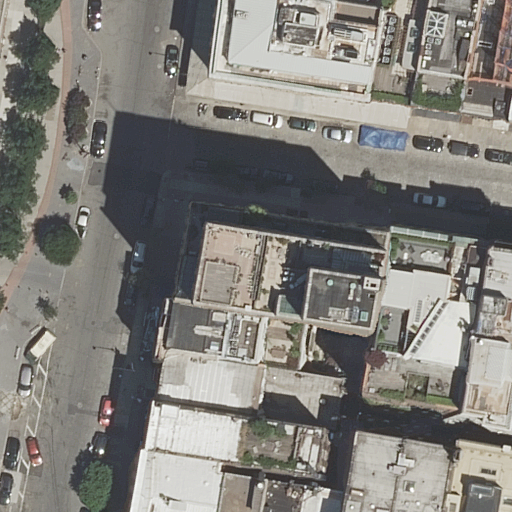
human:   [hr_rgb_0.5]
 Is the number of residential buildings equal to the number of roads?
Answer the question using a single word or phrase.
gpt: no

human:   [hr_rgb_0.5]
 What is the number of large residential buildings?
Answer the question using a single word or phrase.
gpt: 2

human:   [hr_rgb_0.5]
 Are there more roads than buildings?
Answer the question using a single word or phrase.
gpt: no

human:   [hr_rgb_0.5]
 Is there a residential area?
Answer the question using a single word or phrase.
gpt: no

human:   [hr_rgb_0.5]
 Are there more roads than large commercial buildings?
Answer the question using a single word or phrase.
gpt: yes

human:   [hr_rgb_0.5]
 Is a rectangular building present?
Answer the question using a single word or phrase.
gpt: yes

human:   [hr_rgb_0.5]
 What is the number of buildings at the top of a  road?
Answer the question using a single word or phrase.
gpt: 6

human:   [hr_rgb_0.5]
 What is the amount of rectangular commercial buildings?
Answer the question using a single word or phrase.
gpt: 0

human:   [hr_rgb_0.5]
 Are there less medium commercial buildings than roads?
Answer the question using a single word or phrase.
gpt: yes

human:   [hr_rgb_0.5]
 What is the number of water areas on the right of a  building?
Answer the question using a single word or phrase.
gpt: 0

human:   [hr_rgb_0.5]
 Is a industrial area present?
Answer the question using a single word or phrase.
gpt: no

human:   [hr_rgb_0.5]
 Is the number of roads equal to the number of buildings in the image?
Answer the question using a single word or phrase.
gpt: no

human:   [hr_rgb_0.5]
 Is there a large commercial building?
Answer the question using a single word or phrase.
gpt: no

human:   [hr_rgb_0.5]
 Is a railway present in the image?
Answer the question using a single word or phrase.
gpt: no

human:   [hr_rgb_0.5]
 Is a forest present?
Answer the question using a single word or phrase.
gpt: no

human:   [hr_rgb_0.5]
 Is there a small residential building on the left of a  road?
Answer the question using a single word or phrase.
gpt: yes

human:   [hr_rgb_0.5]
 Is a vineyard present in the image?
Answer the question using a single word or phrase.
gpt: no

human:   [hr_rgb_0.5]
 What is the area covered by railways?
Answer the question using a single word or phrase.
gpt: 0m2

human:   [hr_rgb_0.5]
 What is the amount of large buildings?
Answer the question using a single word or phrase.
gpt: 2

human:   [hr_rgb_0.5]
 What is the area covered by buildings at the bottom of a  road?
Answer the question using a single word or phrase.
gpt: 3289m2

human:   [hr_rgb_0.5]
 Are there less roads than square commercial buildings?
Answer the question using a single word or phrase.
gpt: no

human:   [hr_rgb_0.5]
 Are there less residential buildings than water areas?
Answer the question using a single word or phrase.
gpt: no

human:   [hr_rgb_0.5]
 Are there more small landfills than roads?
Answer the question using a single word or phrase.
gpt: no

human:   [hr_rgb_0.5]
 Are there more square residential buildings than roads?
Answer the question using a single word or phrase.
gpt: no

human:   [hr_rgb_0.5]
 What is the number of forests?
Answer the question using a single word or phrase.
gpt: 0

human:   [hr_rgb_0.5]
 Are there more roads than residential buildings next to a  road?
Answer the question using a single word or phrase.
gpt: no

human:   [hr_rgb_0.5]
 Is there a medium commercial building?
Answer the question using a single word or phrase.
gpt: no

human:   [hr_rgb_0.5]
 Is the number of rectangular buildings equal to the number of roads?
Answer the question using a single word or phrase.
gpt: no

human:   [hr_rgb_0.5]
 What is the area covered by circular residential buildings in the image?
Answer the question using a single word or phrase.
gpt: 0m2

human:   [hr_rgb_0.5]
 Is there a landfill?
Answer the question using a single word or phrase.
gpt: no

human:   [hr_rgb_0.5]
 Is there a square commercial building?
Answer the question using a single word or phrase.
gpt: no

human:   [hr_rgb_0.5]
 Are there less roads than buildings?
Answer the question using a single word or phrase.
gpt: yes

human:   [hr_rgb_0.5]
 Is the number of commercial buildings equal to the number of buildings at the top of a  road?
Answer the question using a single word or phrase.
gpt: no

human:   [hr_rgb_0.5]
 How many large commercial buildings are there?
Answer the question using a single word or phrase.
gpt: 0

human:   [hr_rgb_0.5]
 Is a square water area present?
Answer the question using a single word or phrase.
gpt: no

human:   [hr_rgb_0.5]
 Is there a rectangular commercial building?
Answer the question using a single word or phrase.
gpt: no